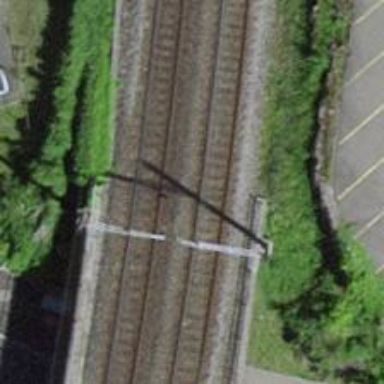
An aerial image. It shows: Bridge with electrified railway tracks featuring contact line.